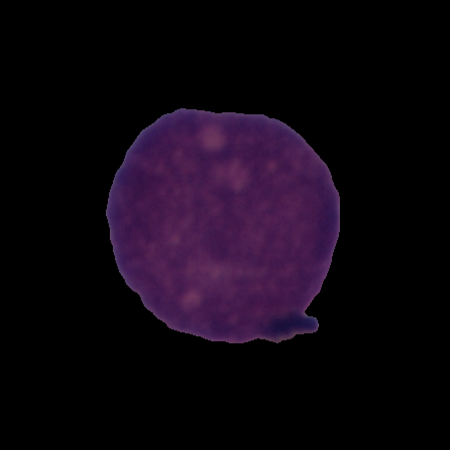
Label: cancer